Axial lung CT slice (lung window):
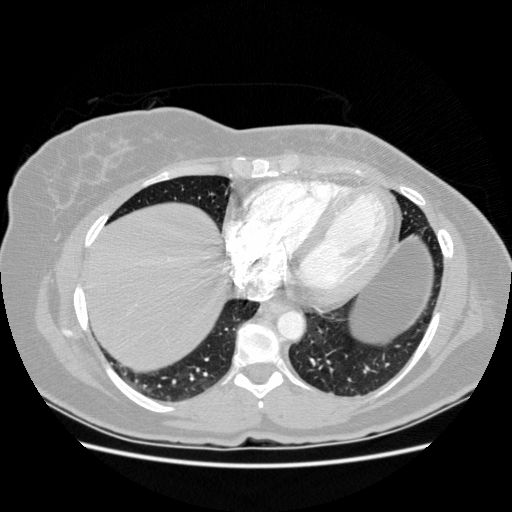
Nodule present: no